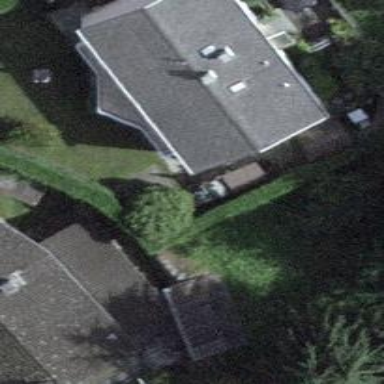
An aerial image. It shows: Detached building.